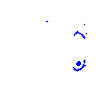
Particle: electron